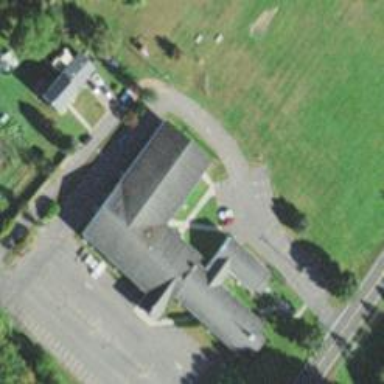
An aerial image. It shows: School.